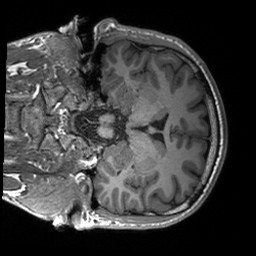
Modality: T1w
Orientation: coronal
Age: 29
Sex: male
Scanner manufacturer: siemens
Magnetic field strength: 3 T
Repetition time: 2.3 s
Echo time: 0.00227 s